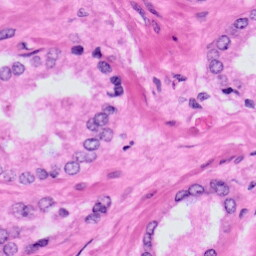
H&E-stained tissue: Prostate